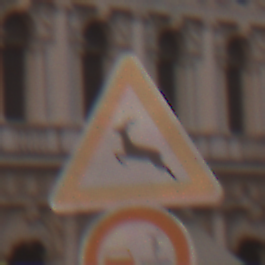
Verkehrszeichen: WildwechselRechts
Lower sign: VerbotUeberholenEinspurigeFahrzeuge
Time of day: SunriseSunset
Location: Outdoor (Urban)
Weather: Clear
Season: NotSpecified
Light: Natural